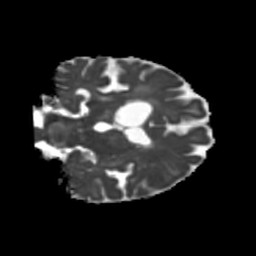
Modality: MD
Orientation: coronal
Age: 75
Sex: female
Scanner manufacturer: siemens
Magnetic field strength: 3 T
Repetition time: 5.25 s
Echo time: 0.08 s